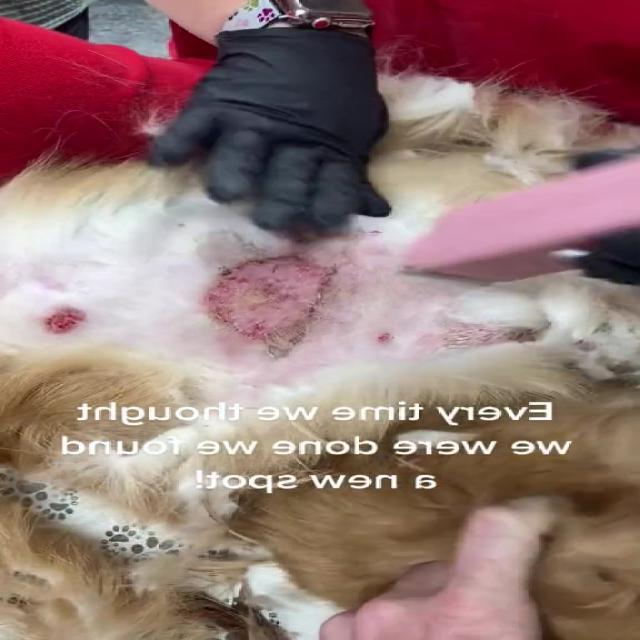
Canine dermatitis — inflammation of the skin presenting with erythema, pruritus, papules, and excoriation. May be allergic, contact, or atopic in origin.